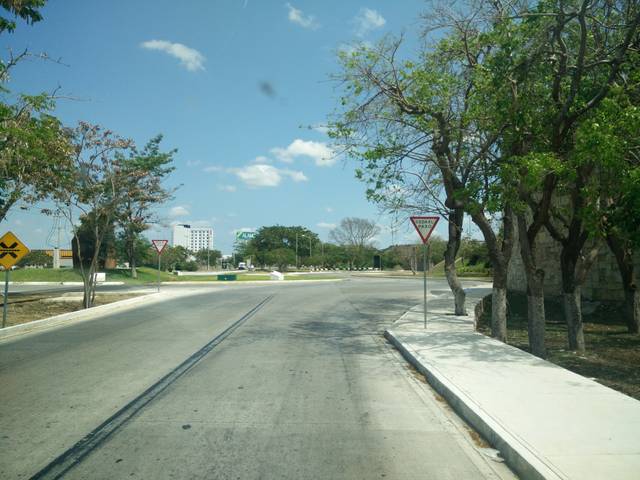
Region: Mexico
Coordinates: 21.027, -89.626